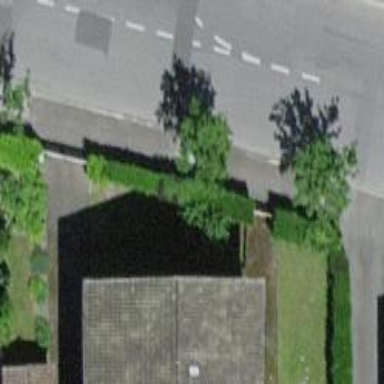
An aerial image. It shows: Broadleaved tree typically found along the streets.